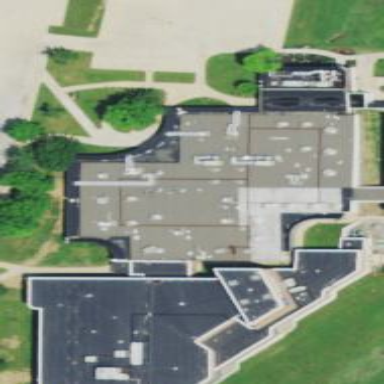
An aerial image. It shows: College building with flat grey roof.